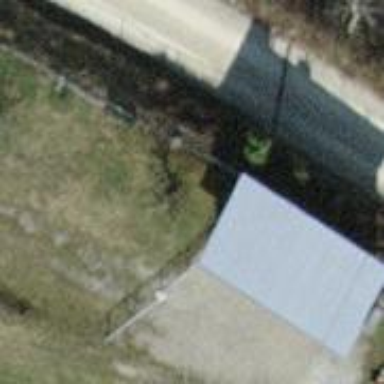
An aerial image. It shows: Shed.